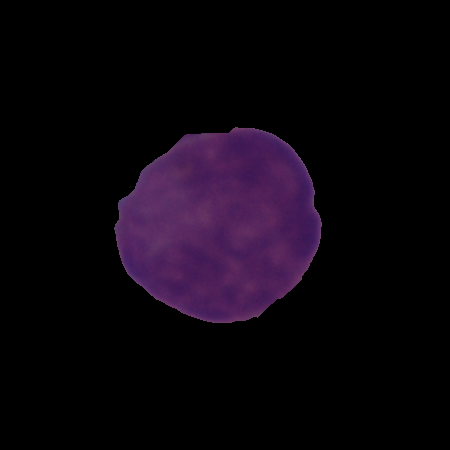
Label: cancer